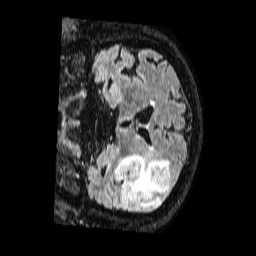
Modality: FLAIR
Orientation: coronal
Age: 75
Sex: male
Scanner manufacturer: philips
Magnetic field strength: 1.5 T
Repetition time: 4.8 s
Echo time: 0.3 s